Field crop: maize
Growth stage: 2
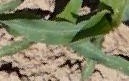
Species: maize